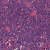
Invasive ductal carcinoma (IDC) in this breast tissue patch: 0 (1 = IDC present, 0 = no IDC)